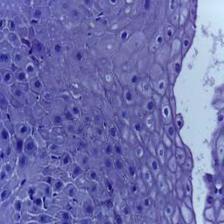
Diagnosis: Normal